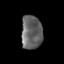
Tissue: prostate
Cell type: Fibroblasts
Senescence score: 0.7485
Nuclear area (px): 698
Mean DAPI intensity: 99.466